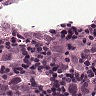
Metastatic tissue present: yes